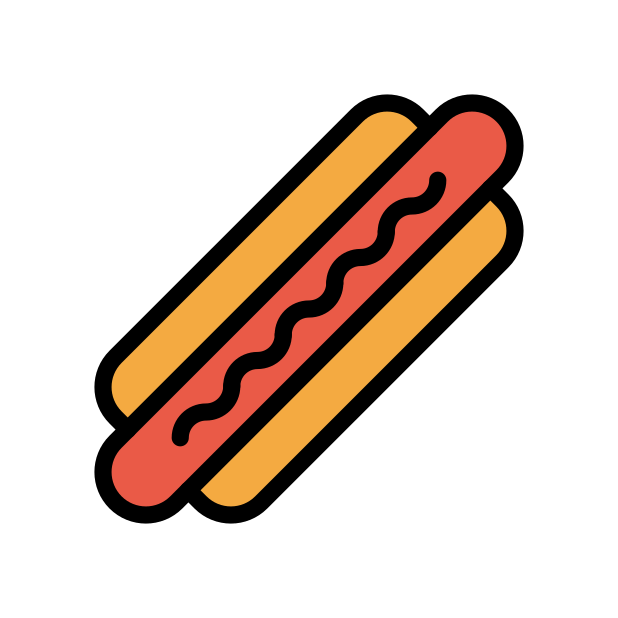
Emoji: 🌭
Name: hot dog
Unicode: 0x1f32d